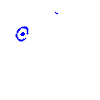
Particle: proton